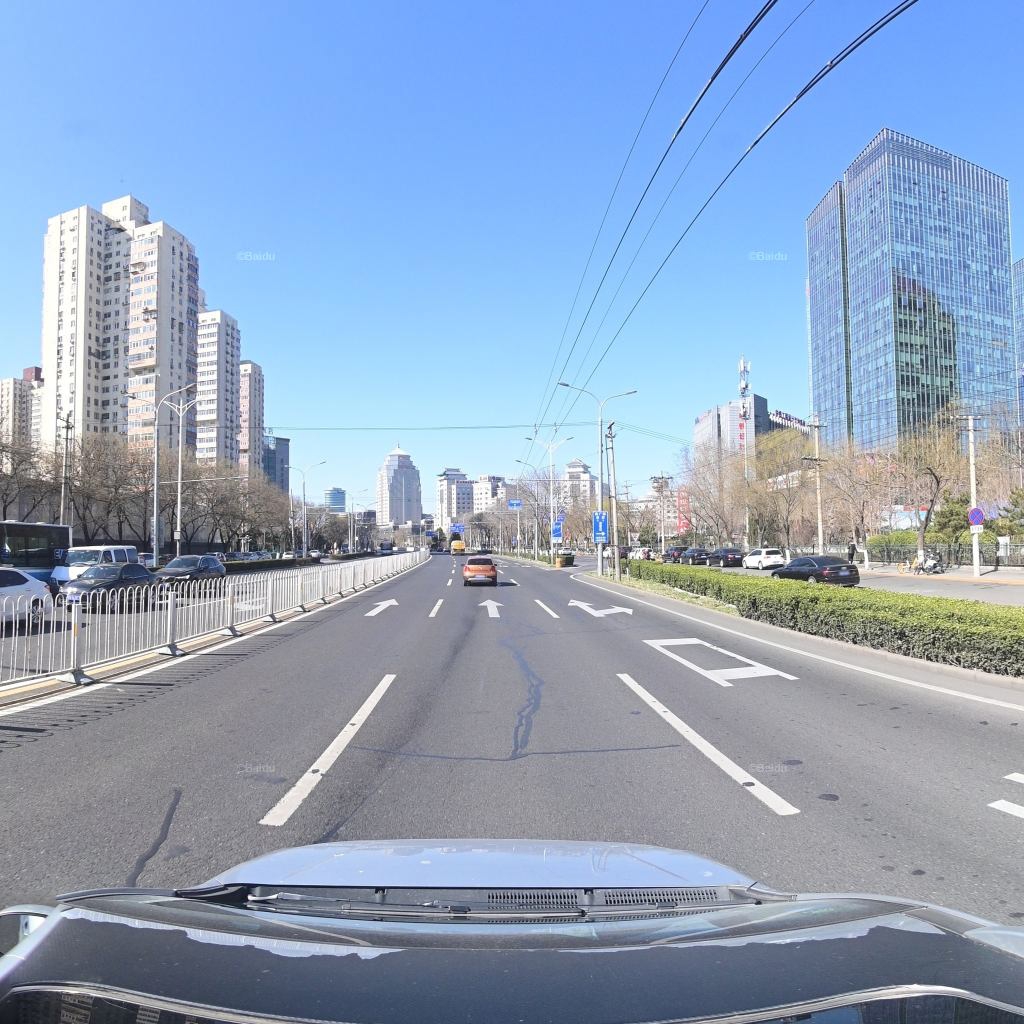
Region: Fengtai
Road damage annotations: transverse patch, transverse patch, longitudinal patch, longitudinal patch, longitudinal patch